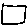
Label: square